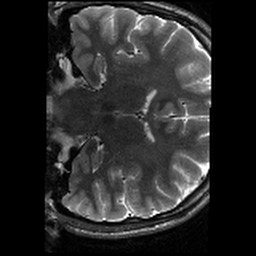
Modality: T2w
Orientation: coronal
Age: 20
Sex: male
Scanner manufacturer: siemens
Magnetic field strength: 3 T
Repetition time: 8.02 s
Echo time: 0.08 s